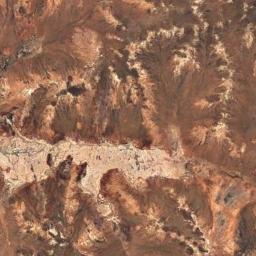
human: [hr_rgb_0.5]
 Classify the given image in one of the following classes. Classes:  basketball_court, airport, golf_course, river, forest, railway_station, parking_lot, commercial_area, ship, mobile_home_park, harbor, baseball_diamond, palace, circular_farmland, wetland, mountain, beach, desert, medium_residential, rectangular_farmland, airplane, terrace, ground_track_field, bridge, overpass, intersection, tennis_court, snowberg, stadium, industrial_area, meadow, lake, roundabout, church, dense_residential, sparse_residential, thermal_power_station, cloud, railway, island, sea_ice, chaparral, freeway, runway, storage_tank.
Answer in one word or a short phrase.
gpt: desert